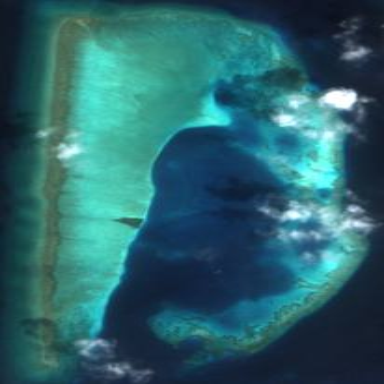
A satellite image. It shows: Natural coral reef.